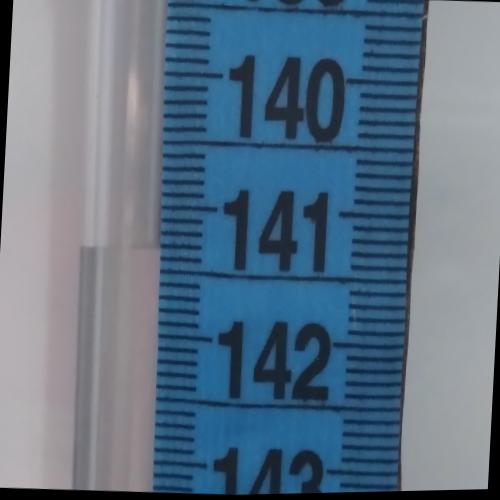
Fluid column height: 141.3 cm